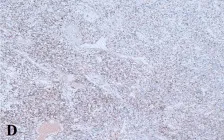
Representative postoperative pathological images. (B-F) Immunohistochemical staining. Tumor cells showed positivity for EGFR.
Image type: pathology (immunostaining)